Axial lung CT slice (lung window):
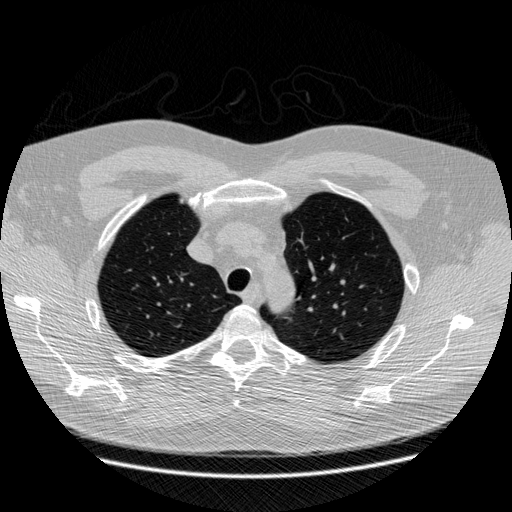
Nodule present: no